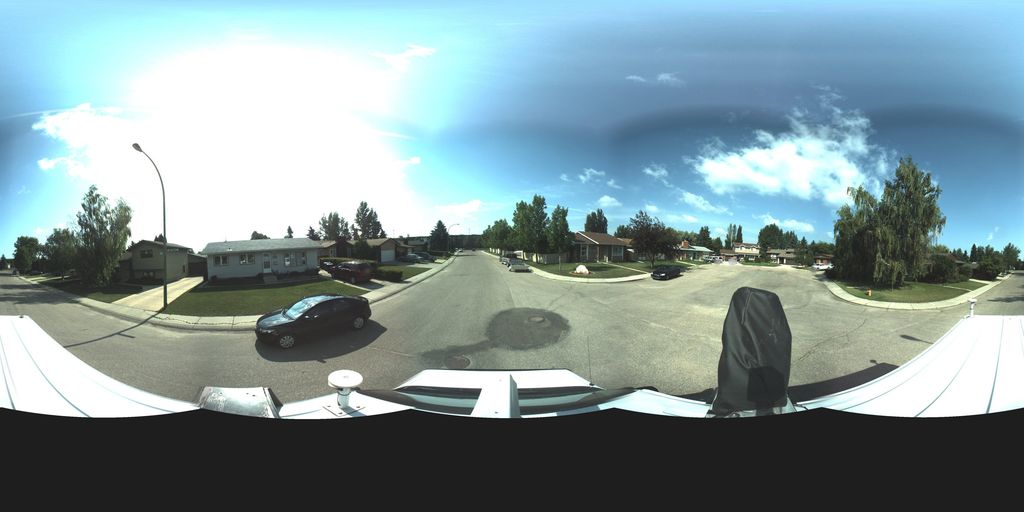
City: saskatoon